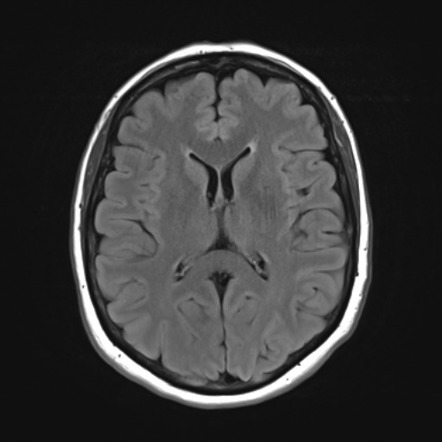
Label: notumor